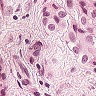
Metastatic tissue present: yes